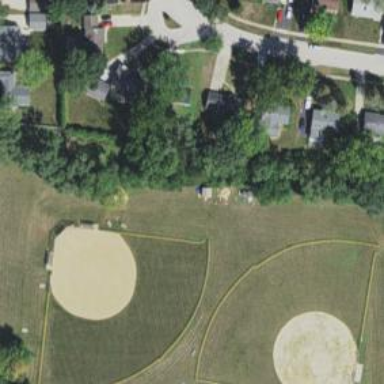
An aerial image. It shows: Baseball pitch for leisure land.